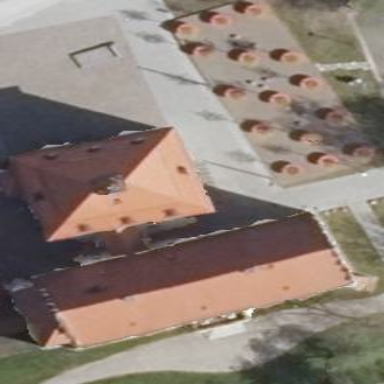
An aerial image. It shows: Civic building with hipped brown roof.